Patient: sex M, age 42
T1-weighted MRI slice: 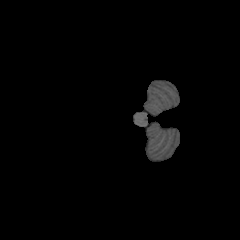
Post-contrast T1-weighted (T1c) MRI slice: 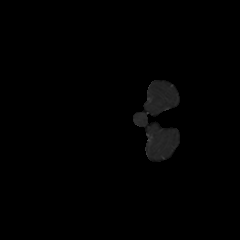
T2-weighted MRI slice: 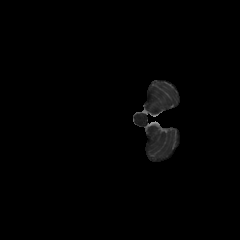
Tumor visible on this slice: no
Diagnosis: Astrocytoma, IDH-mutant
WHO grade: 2